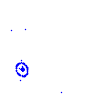
Particle: proton